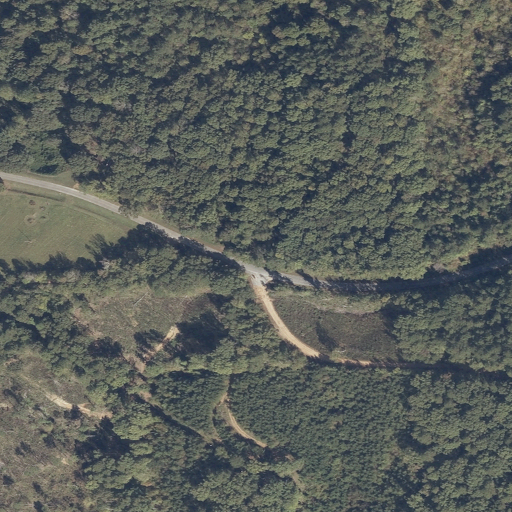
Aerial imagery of mountain in Mississippi named Renick Hill containing deciduous forest, open development, mixed forest, evergreen forest, pasture, grassland, shrub, and low intensity development